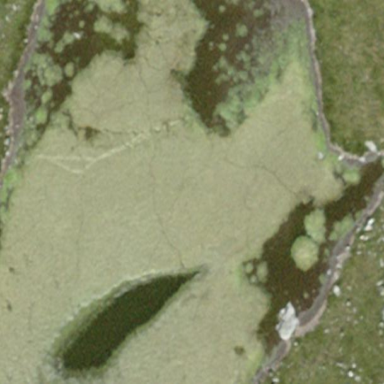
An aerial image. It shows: Pond with natural water.